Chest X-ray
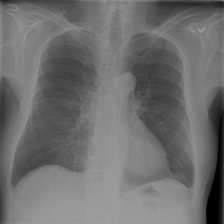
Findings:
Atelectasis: negative
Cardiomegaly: negative
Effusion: negative
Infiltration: negative
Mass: negative
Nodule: negative
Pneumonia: negative
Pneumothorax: negative
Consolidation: negative
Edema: negative
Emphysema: negative
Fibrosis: negative
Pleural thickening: negative
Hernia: negative